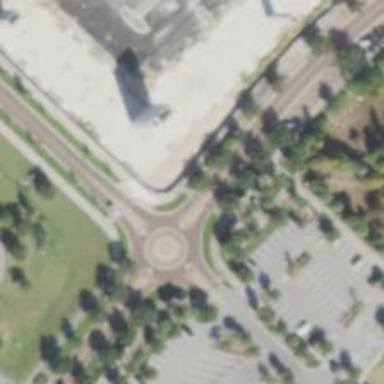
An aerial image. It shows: Tertiary road leading to roundabout.